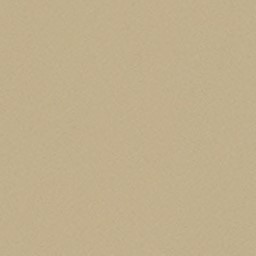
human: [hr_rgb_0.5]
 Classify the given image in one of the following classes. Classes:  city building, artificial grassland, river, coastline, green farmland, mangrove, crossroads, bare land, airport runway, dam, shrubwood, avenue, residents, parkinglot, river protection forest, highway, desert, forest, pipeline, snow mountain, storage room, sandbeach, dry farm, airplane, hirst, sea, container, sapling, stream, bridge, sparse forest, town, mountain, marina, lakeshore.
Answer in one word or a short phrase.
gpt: desert